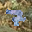
Label: 7